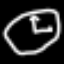
Label: clock